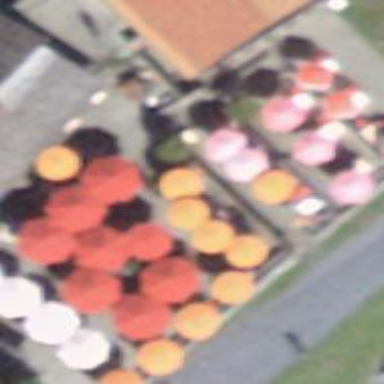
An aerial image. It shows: Outdoor seating area for leisure land.